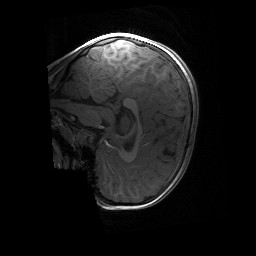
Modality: T1w
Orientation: sagittal
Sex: female
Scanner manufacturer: siemens
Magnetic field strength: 3 T
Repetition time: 1.9 s
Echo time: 0.00243 s